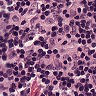
Metastatic tissue present: no